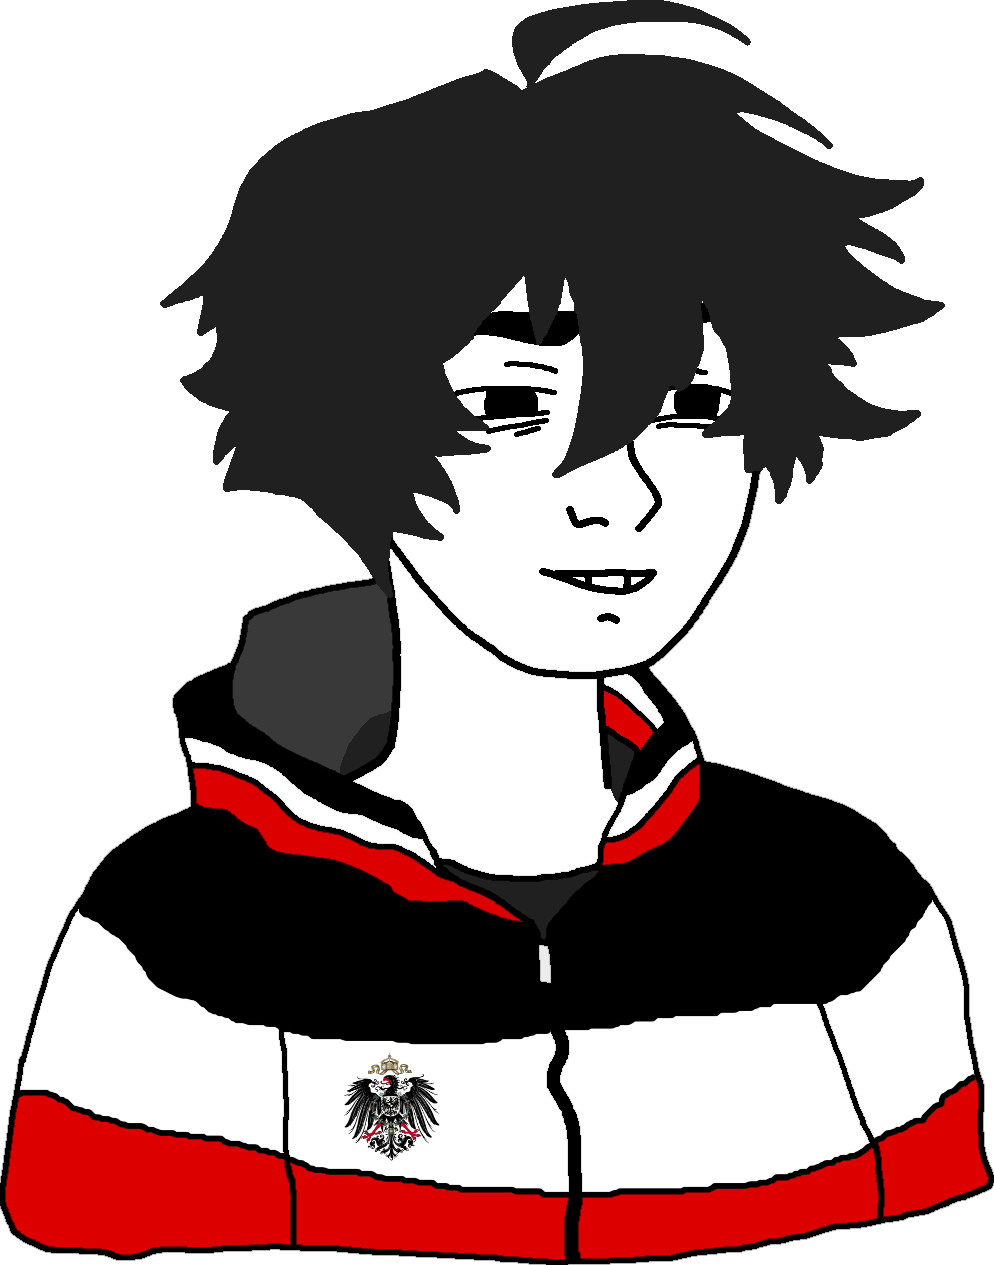
Label: 5_Twinkjak